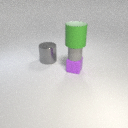
large gray metal cylinder to the left of small purple rubber cube